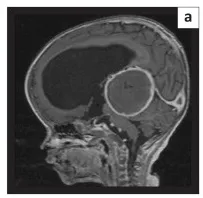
Follow-up MRI at 1-month post-procedure demonstrating the chemical abscess:. T1FS post-contrast mid-sagittal.
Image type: radiology (mri)